Field crop: maize
Growth stage: 2
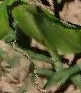
Species: maize